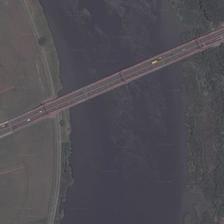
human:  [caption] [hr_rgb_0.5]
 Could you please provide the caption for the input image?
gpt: this straight bridge is perpendicular to the roads of the two sides .

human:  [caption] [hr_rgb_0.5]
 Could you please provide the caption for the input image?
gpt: a long bridge with few cars across a broad river .

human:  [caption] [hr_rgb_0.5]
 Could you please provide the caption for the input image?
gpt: a bridge is on a river with two baseball fields on one side and many green trees and buildings on the other .

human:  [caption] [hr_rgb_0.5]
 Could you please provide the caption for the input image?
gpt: a bridge is on a wide river with two basketball fields next to it .

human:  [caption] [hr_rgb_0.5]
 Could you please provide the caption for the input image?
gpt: a long bridge is on a wide river with two baseball fields on one side .